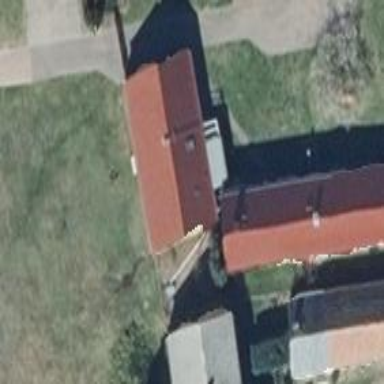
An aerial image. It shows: House with flat grey roof.